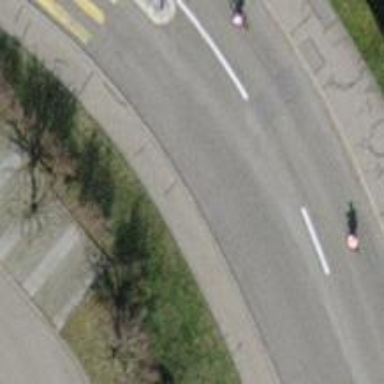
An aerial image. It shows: Sidewalk along the footway.